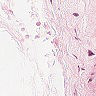
Metastatic tissue present: no